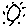
Label: sun